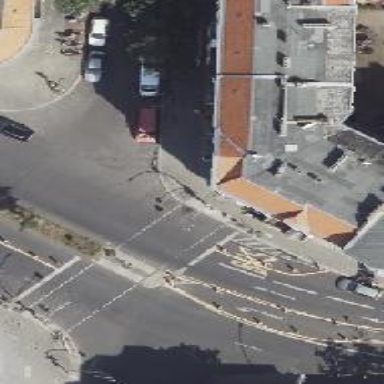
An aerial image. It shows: Crossing with traffic signals.